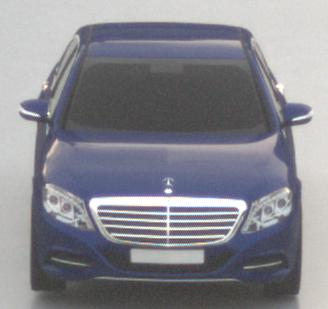
Make: Mercedes-Benz
Model: S 400 HYBRID
Detailed model: S-Class (222) Limousine
Model produced from: 2013/05
Model produced until: 2015/04
Doors: 4
Color: blue
Road condition: wet road
Daytime: sunrise or sunset
Contrast: low contrast